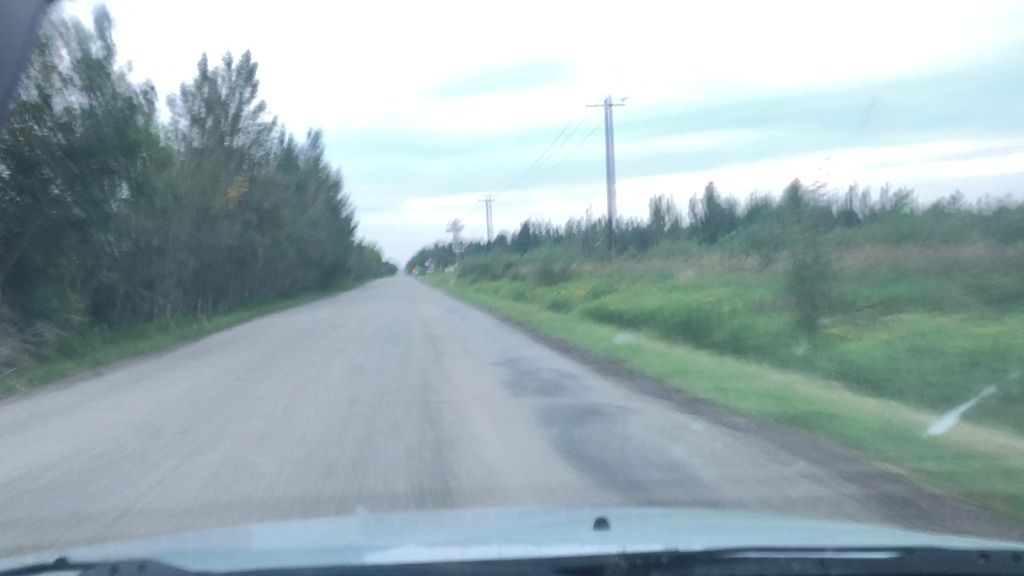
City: edmonton